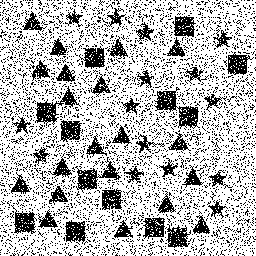
Squares: 13
Triangles: 20
Stars: 15
Total shapes: 48